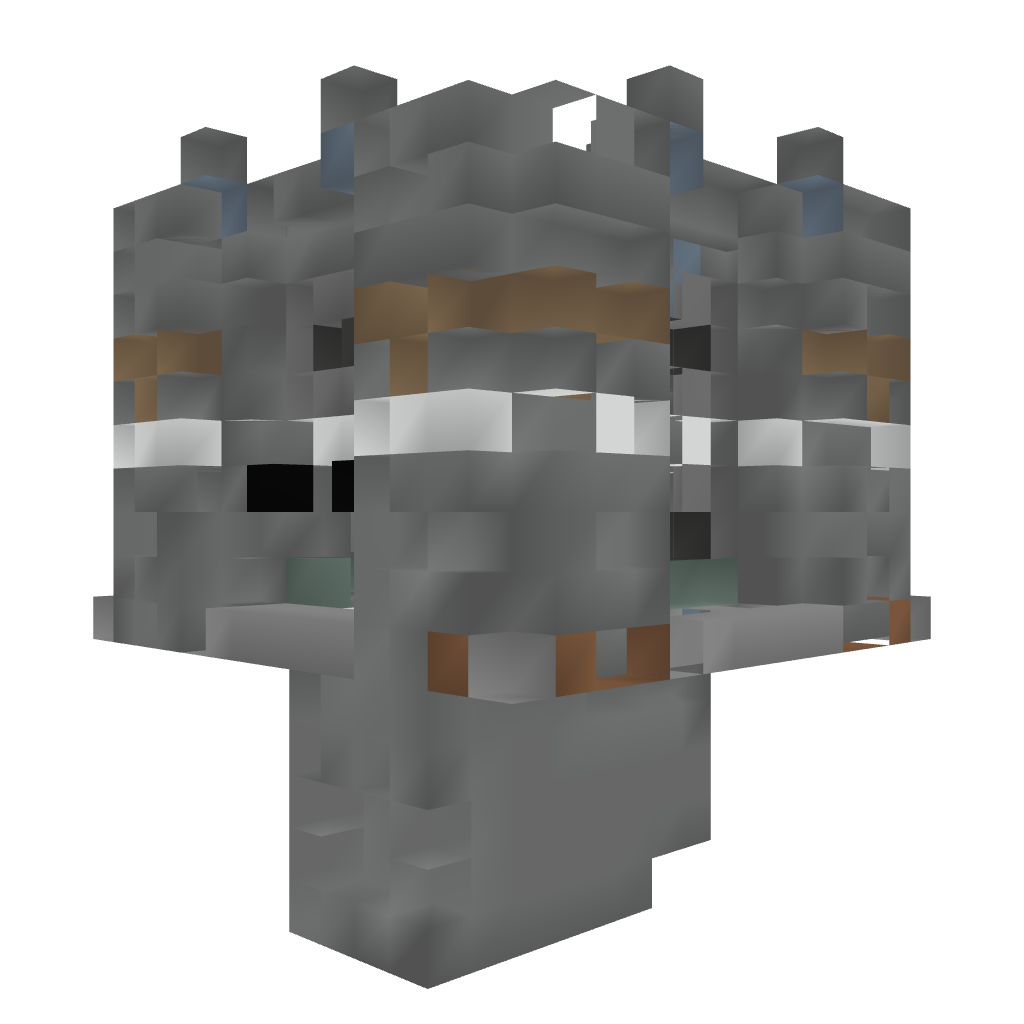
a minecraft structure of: PvP Tower [White]